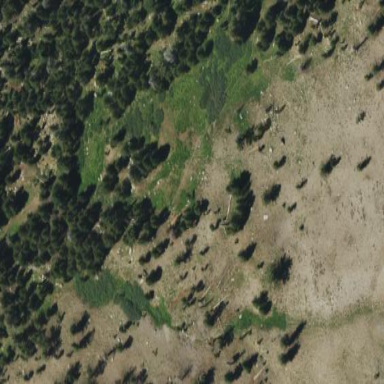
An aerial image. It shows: Wet meadow with wood vegetation.